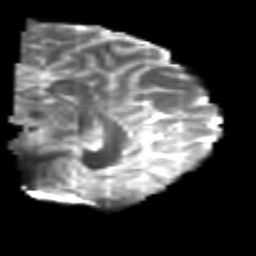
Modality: T2w
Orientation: sagittal
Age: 21
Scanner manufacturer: philips
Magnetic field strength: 3 T
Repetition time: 8.6 s
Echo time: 0.127 s